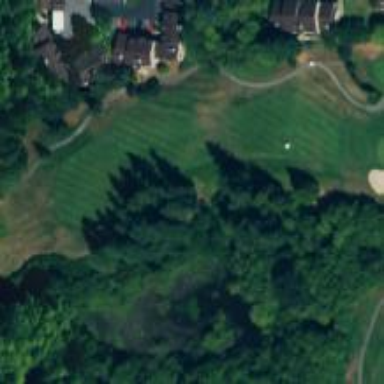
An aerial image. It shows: Water hazard on golf course. The hazard is natural water feature.